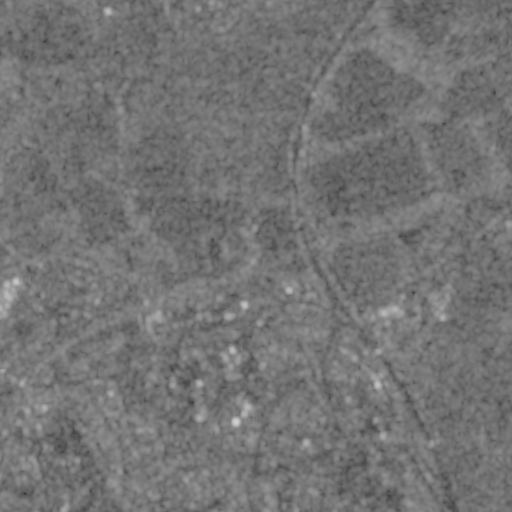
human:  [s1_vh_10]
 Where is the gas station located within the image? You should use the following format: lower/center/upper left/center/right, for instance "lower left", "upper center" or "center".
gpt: The gas station is located in the lower center of the image.
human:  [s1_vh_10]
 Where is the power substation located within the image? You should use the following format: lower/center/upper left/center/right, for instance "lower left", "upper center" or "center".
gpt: The power substation is located in the center of the image.
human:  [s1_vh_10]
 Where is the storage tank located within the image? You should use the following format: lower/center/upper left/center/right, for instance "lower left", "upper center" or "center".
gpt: The storage tank is located in the lower center of the image.
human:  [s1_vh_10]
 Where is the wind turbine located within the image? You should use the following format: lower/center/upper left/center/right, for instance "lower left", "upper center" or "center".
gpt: The wind turbine is located in the lower center of the image.
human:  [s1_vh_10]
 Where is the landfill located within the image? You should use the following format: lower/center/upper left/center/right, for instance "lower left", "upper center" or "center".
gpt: There is no landfill in the image.

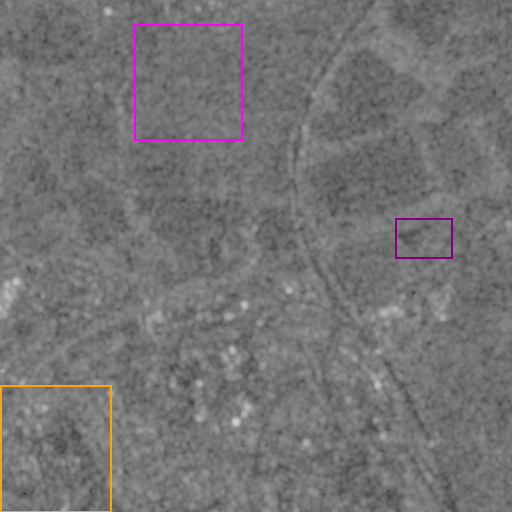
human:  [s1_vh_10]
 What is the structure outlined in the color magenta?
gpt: The structure outlined in magenta is a crop field.
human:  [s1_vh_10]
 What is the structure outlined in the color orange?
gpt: The structure outlined in orange is a park.
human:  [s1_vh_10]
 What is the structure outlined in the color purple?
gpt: The structure outlined in purple is a parking lot.
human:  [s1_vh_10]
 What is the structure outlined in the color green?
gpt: There is no green outline.